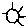
Label: sun